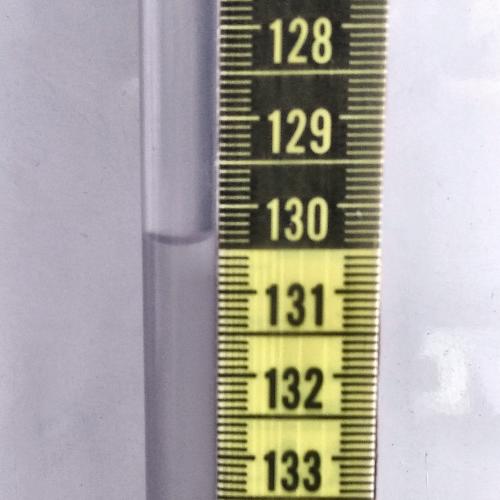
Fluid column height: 130.4 cm